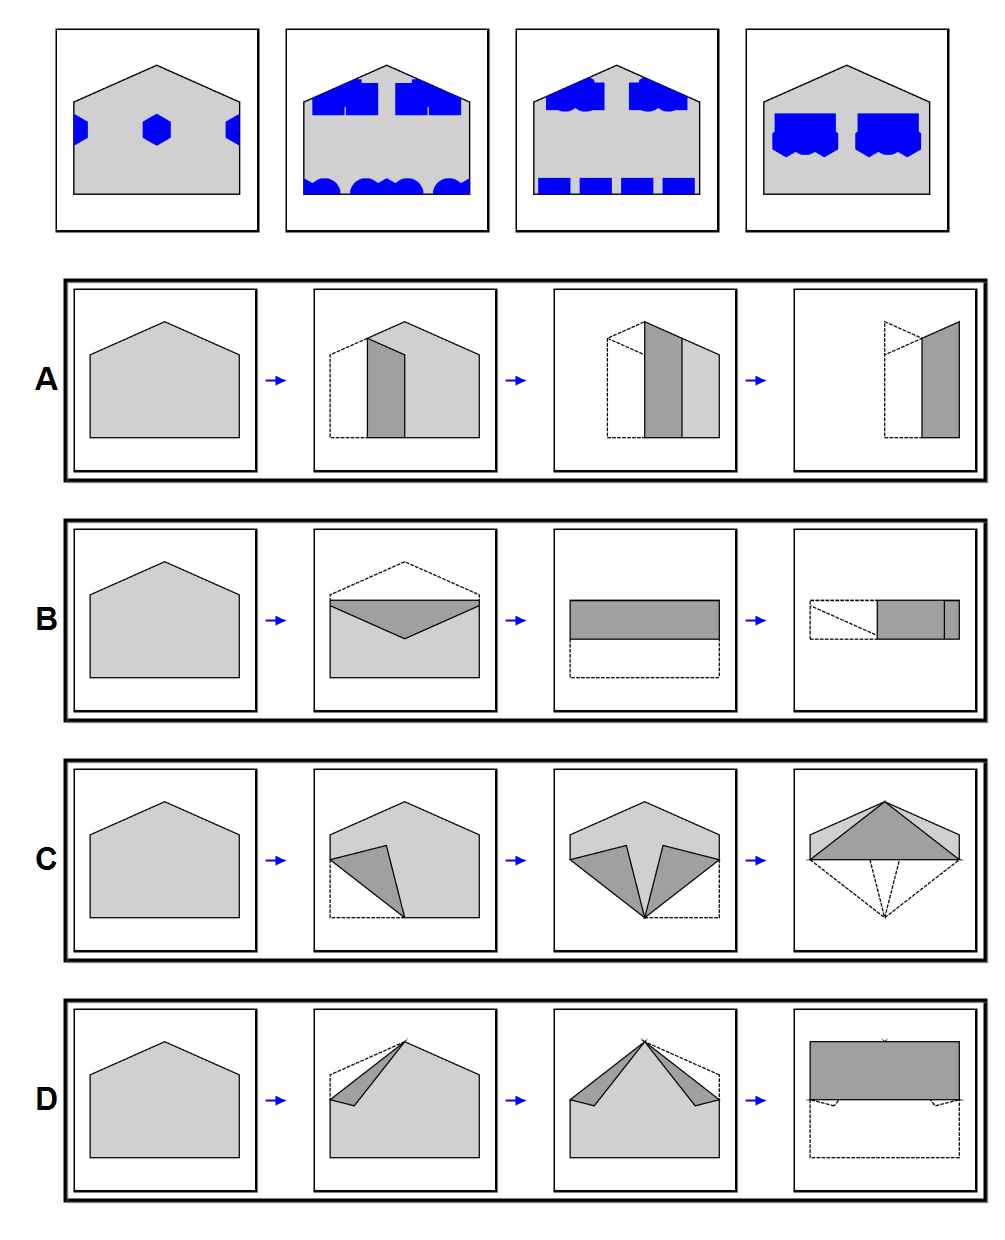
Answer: A